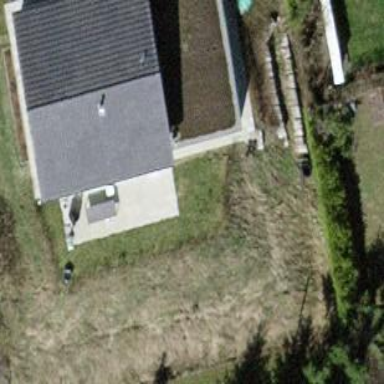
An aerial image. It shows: Garage.